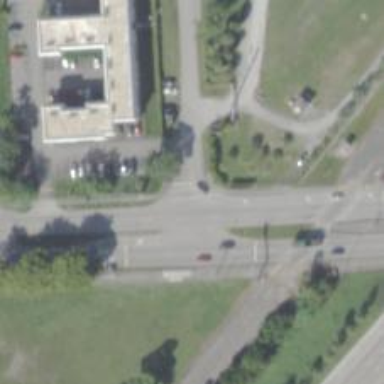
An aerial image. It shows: Uncontrolled road crossing with lines marking the way.